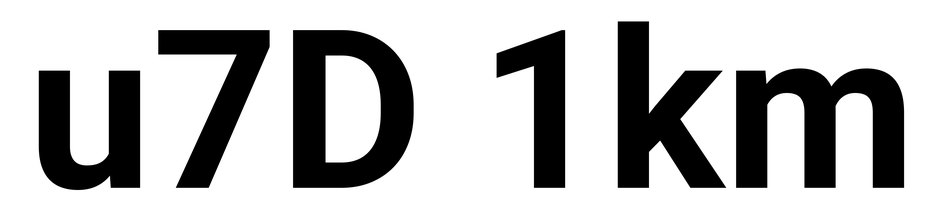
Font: Roboto_Bold